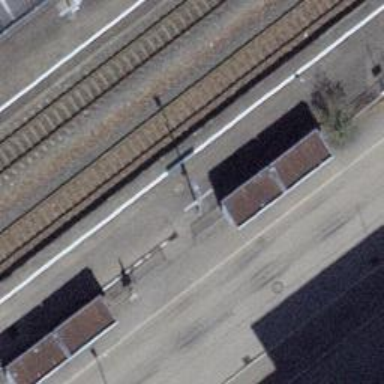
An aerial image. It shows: Fence with bar-type bars.